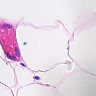
Metastatic tissue present: no